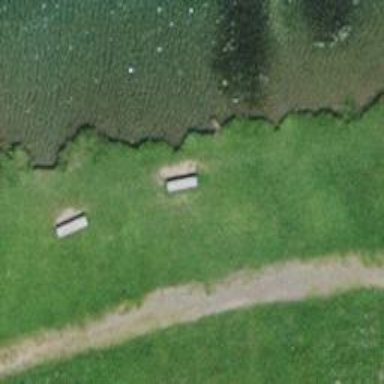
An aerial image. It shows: Brown bench.